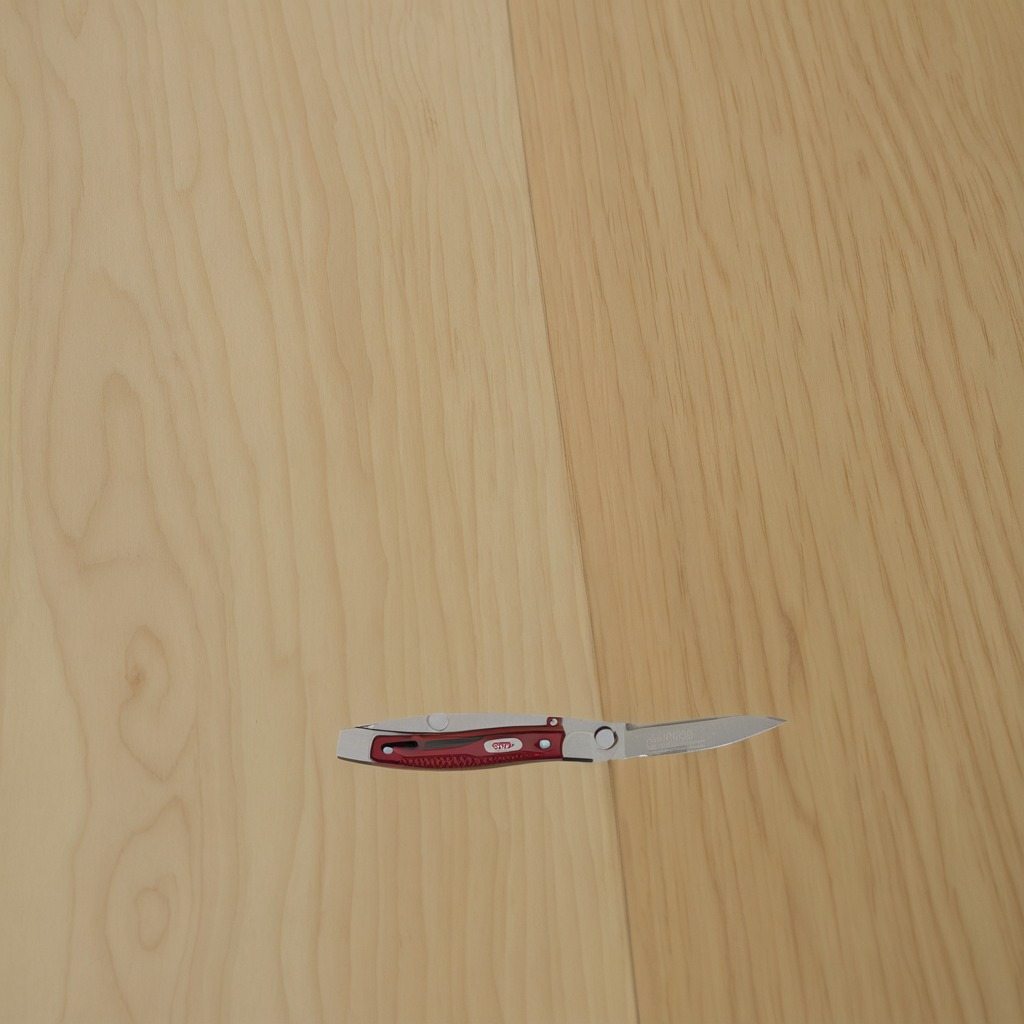
A utility knife lies on the plywood surface.